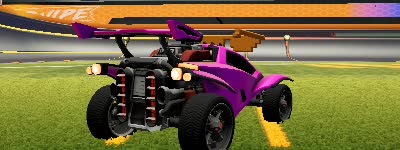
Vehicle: octane